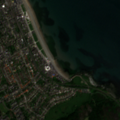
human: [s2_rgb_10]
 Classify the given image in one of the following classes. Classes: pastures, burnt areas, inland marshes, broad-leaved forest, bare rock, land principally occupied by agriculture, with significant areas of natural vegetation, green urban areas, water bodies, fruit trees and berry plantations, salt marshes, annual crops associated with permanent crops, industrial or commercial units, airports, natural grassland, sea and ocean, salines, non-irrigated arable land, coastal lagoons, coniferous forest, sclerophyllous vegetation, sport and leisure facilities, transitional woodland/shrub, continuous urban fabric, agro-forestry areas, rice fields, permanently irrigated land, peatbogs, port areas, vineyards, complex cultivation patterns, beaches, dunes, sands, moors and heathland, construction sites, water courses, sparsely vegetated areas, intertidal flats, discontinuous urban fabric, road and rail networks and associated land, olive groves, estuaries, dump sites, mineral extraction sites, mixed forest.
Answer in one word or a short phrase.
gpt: continuous urban fabric, discontinuous urban fabric, pastures, moors and heathland, sea and ocean